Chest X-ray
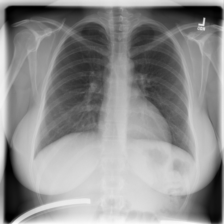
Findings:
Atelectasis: negative
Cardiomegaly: negative
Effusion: negative
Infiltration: negative
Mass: negative
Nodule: negative
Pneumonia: negative
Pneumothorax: negative
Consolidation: negative
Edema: negative
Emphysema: negative
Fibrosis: negative
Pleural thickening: negative
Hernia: negative